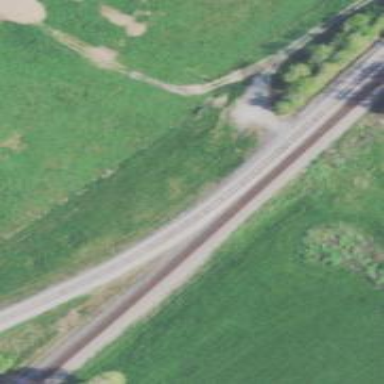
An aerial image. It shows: Railway spur service.